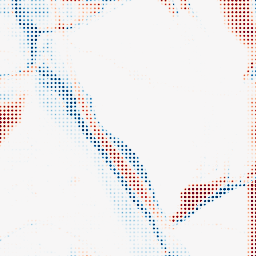
Category: morphological
Decomposition family: morphological_rect
Decomposition parameters: operation: average
width: 50
height: 5
Upsampling method: sinc_blackman
Upsampling parameters: scale: 8
kernel_size: 4
Upsampling scale: 8